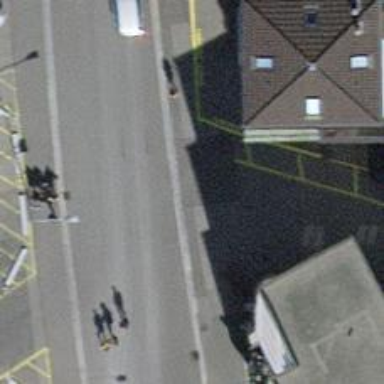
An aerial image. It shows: Unmarked crossing with traffic calming table.